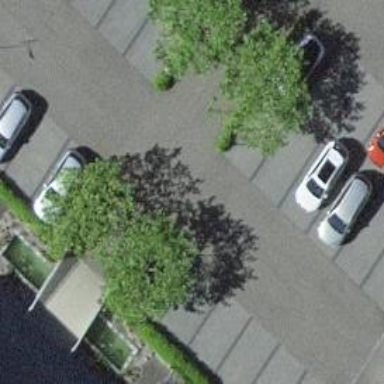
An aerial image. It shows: Parking aisle designated as service road.